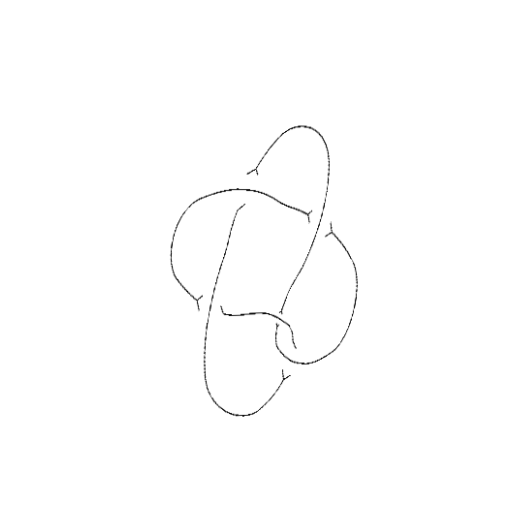
Crossing number: 5